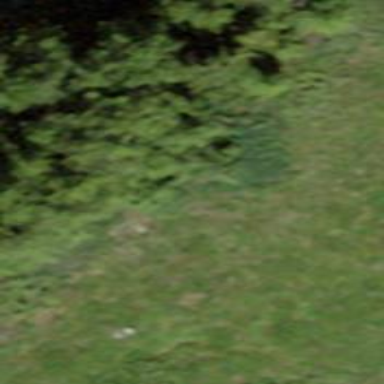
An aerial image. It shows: Forest area.